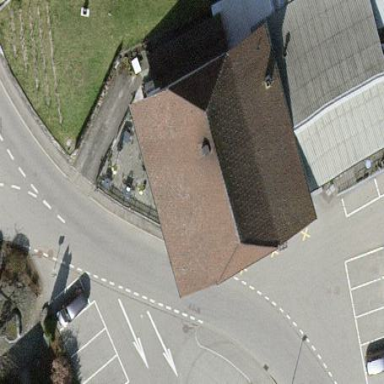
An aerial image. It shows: Part of building.